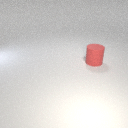
large red rubber cylinder